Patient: sex M, age 58
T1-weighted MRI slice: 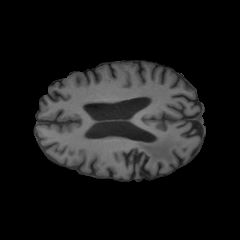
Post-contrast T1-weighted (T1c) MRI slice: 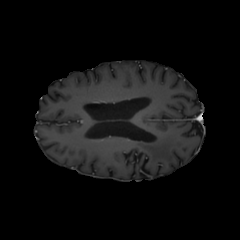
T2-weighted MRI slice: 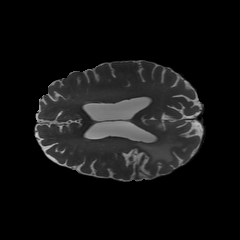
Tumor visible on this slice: yes
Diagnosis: Glioblastoma, IDH-wildtype
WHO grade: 4